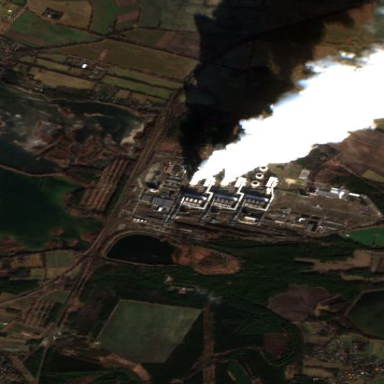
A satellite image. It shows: Industrial area with coal-powered plant.